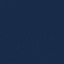
Land use / land cover class: SeaLake